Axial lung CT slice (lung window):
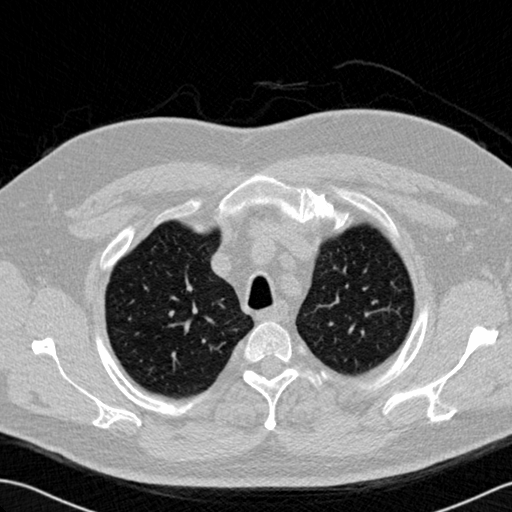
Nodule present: no